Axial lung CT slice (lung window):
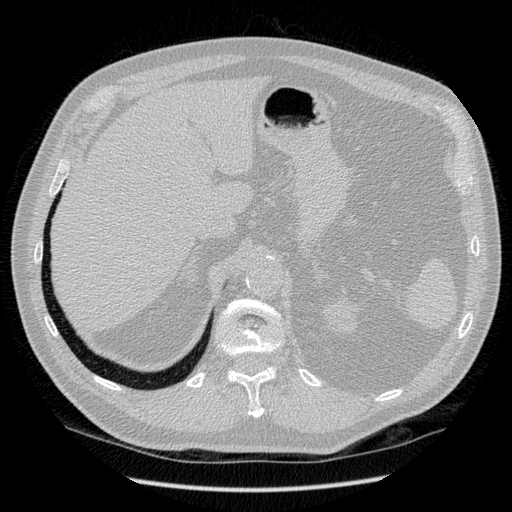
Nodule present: no